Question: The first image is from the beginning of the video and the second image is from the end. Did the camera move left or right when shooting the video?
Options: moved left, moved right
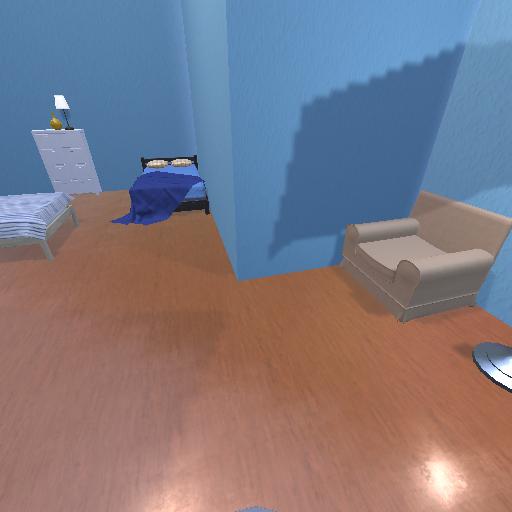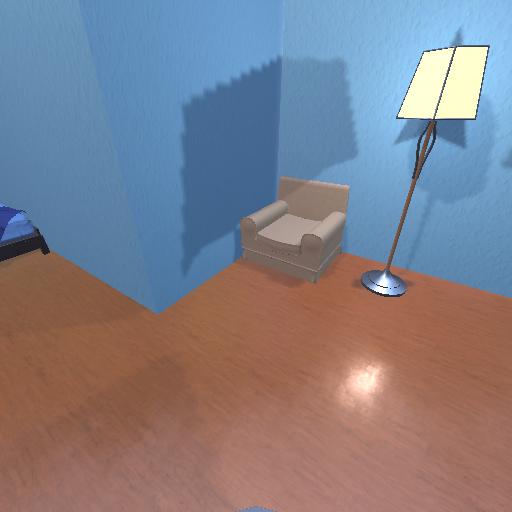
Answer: moved left